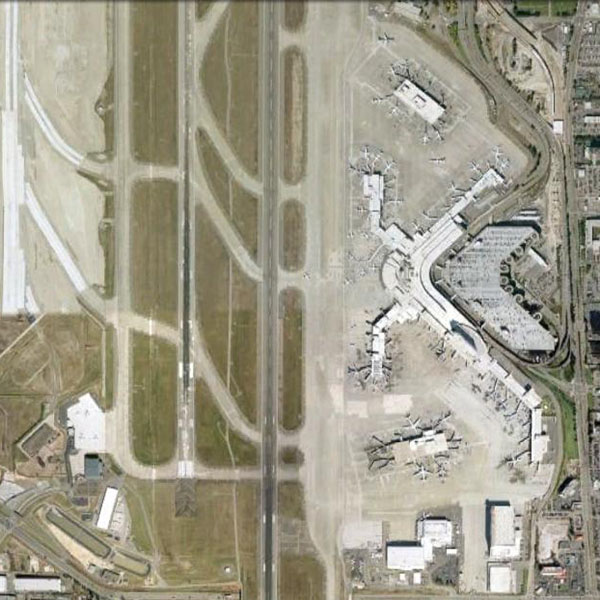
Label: Airport